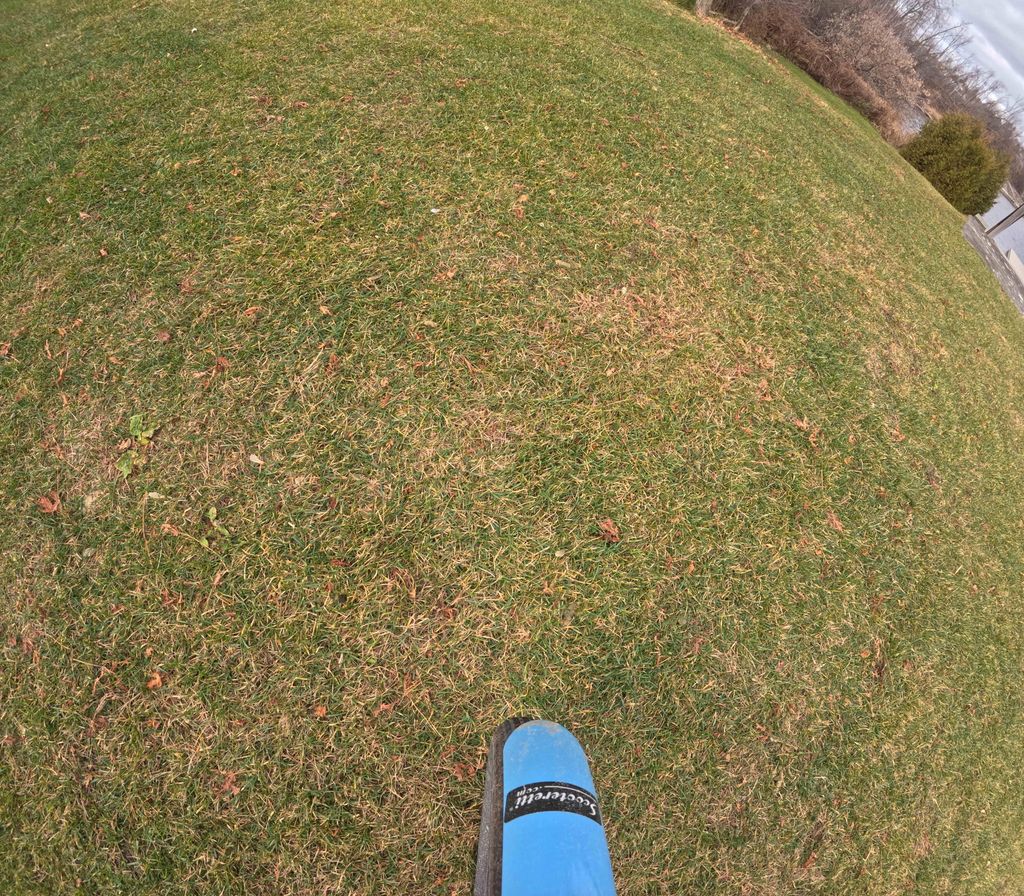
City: ottawa-gatineau